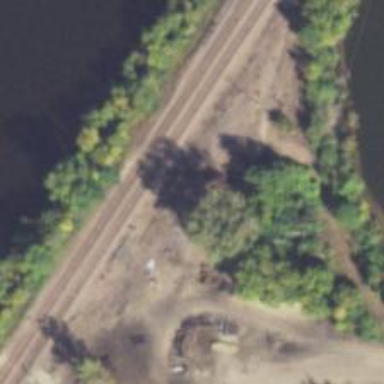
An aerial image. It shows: Abandoned railway spur.